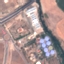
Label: Industrial